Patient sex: M
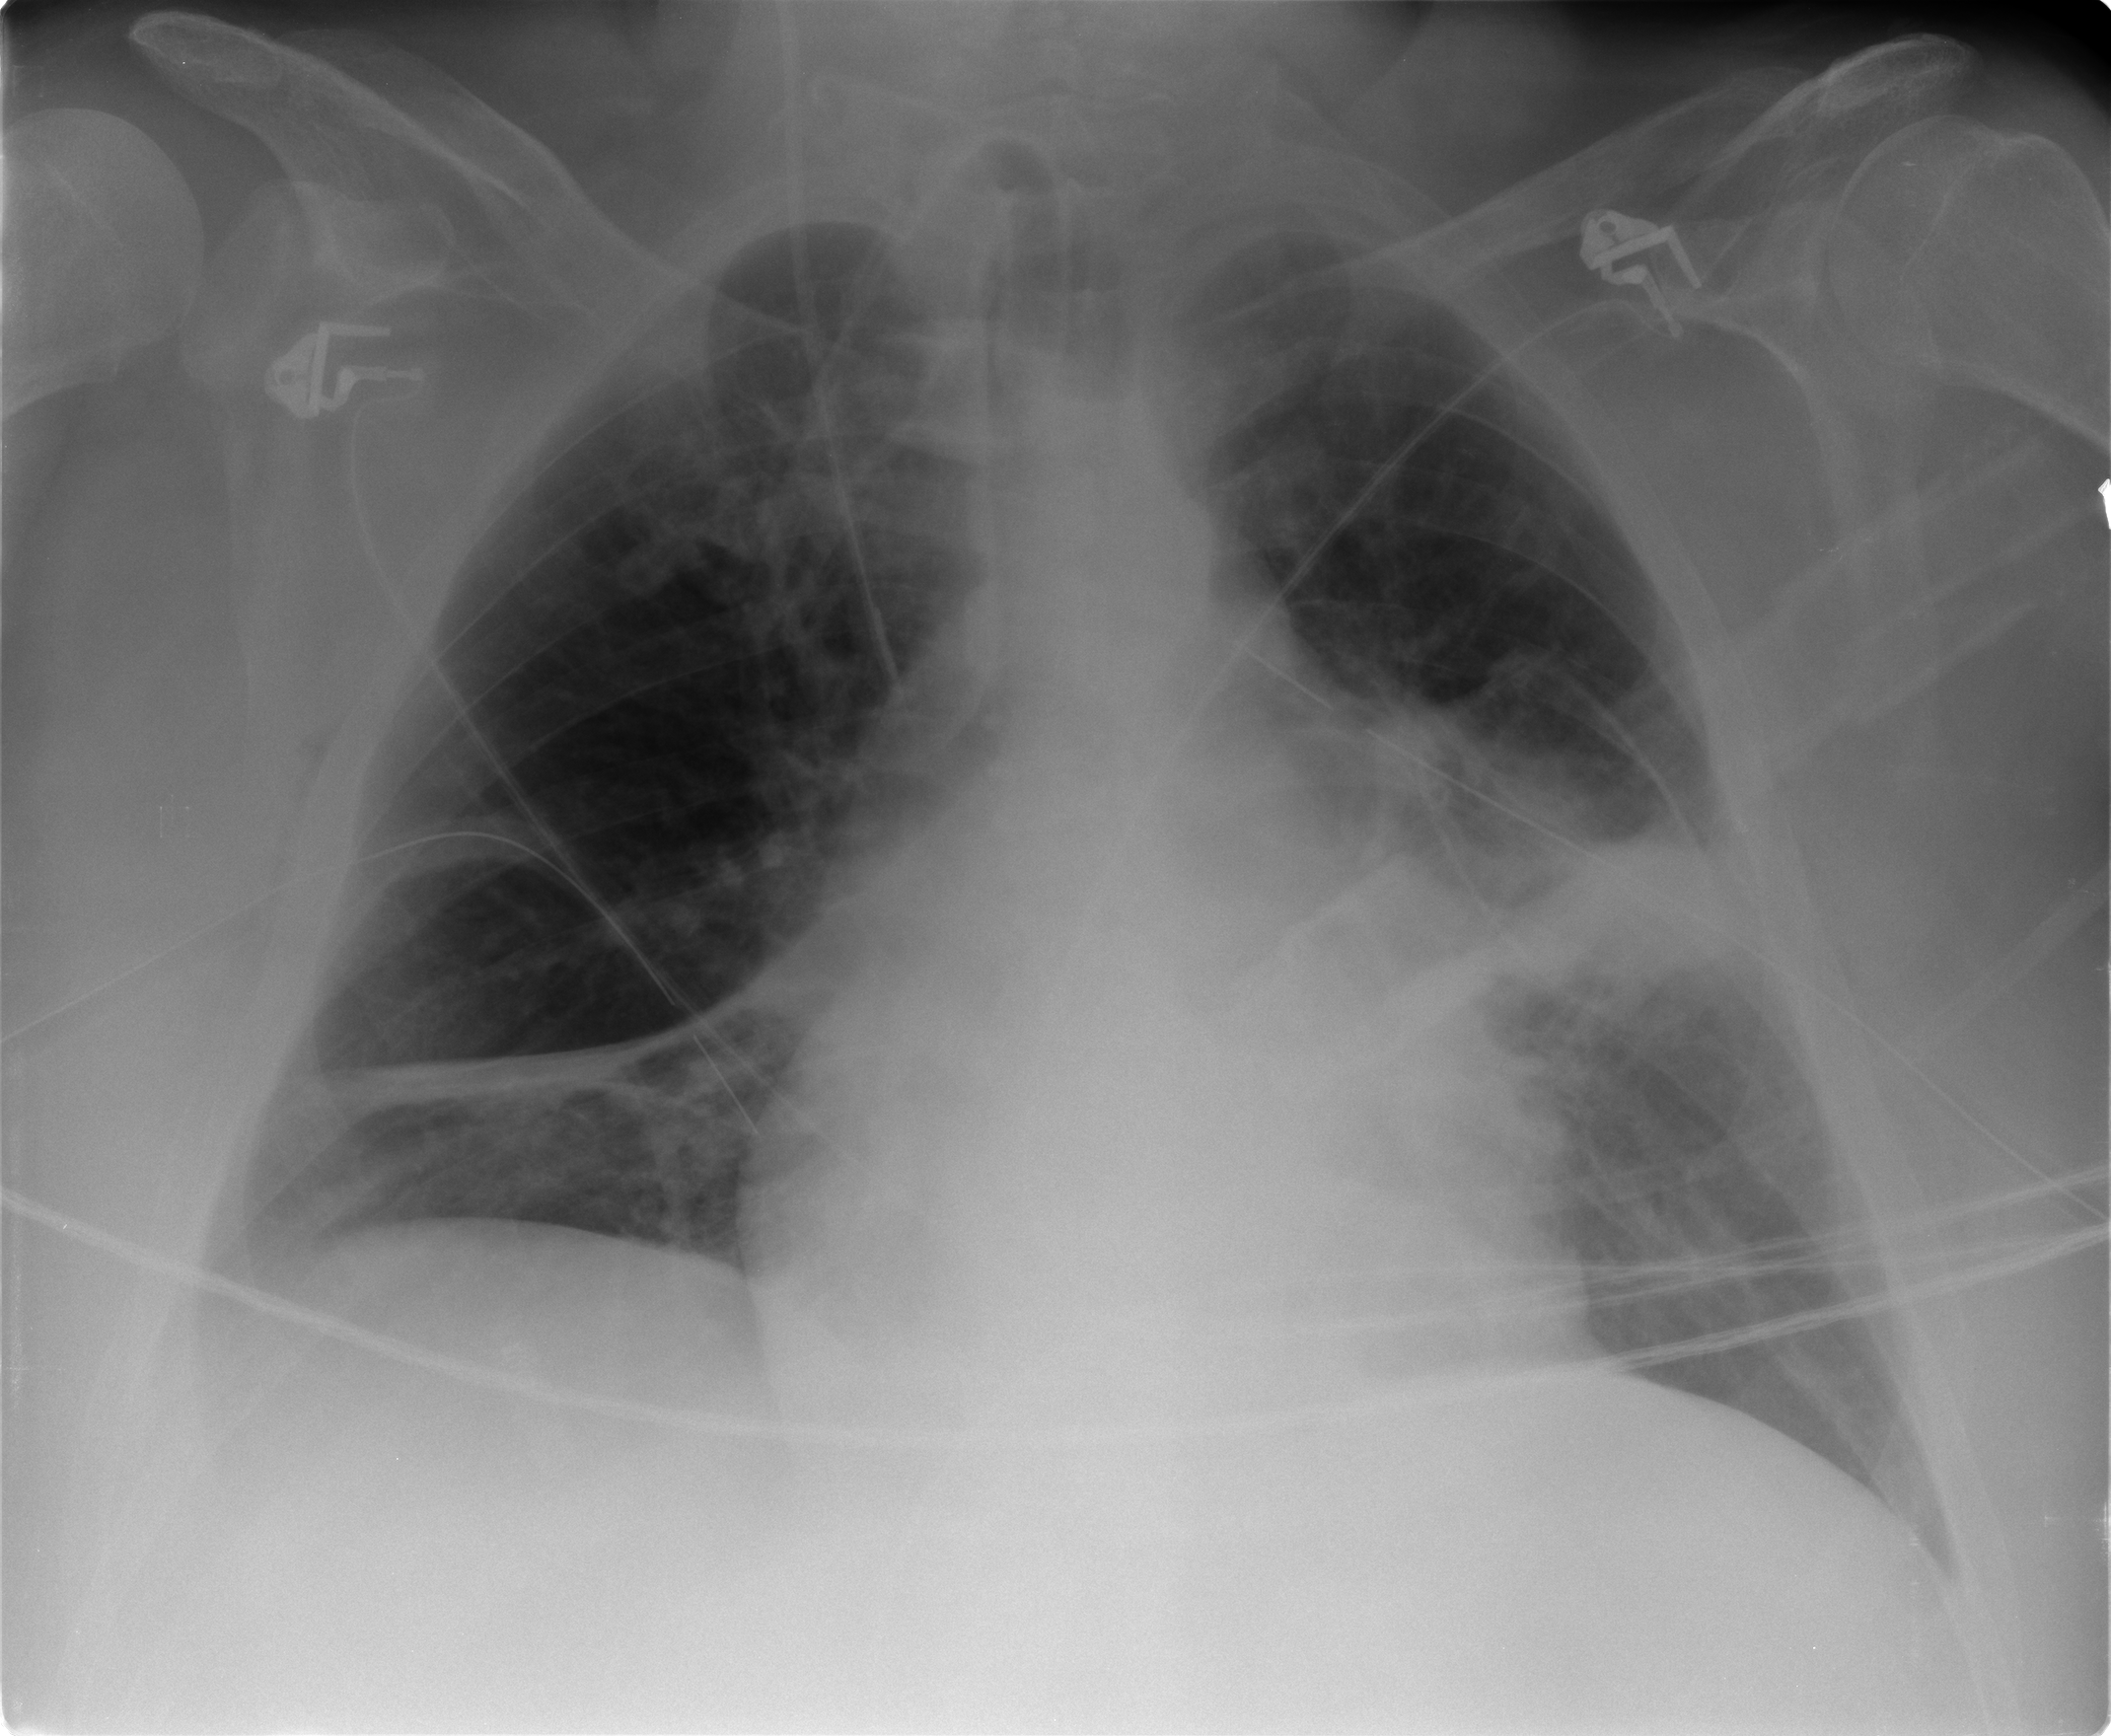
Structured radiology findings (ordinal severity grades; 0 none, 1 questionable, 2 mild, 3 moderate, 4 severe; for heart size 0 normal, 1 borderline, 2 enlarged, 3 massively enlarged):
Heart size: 1
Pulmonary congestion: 1
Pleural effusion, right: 1
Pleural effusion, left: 2
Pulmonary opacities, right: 0
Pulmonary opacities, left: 1
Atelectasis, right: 2
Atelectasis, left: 2